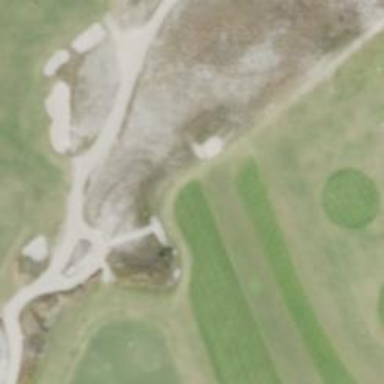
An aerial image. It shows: Path for both roads and golfers.